Question: I saw many iPhone apps contains some custom buttons over the default keyboard to perform some actions. See this image..

Here the arrow button was used to resign the keyboard.
- Should I make a custom keyboard for this? I can simply show the button separately on a fixed view over keyboard. But what about the show/hide animation. I want to show/hide the button with respect to the move of keyboard. Is it possible if I use the fixed view over keyboard?- Will Apple reject my app if I customize the default keyboard behavior? (If yes, then how these apps are available in AppStore??)- <URL> is a sample project that adds a UIButton in the top of the keyboard. But I dont want to make it with IB.
Any suggestions?
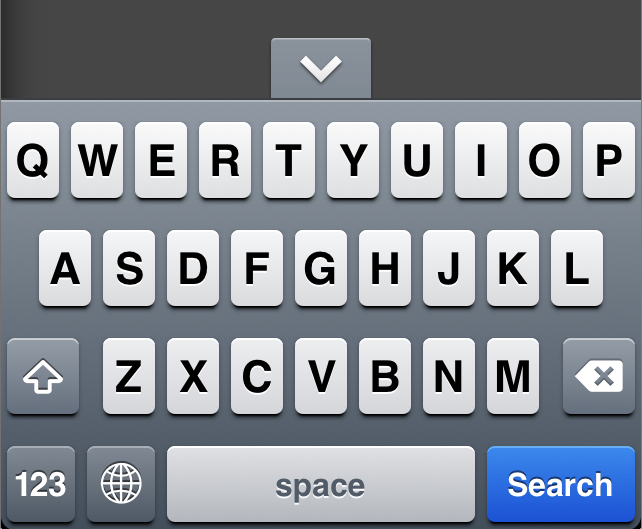
Answer: I found that, it is so simple to make those buttons with iOS 6 by the method 'setInputAccessoryView:'. For below iOS6, we have to create some custom views and set their frame on the top of keyboard frame. See <URL> for more information.